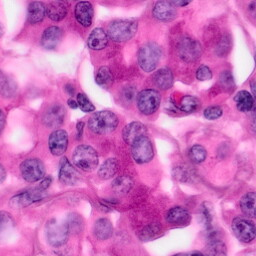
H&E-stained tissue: Pancreatic